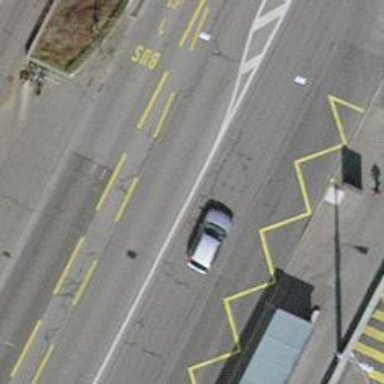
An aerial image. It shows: Trolleybus stop position for public transport.